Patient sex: M
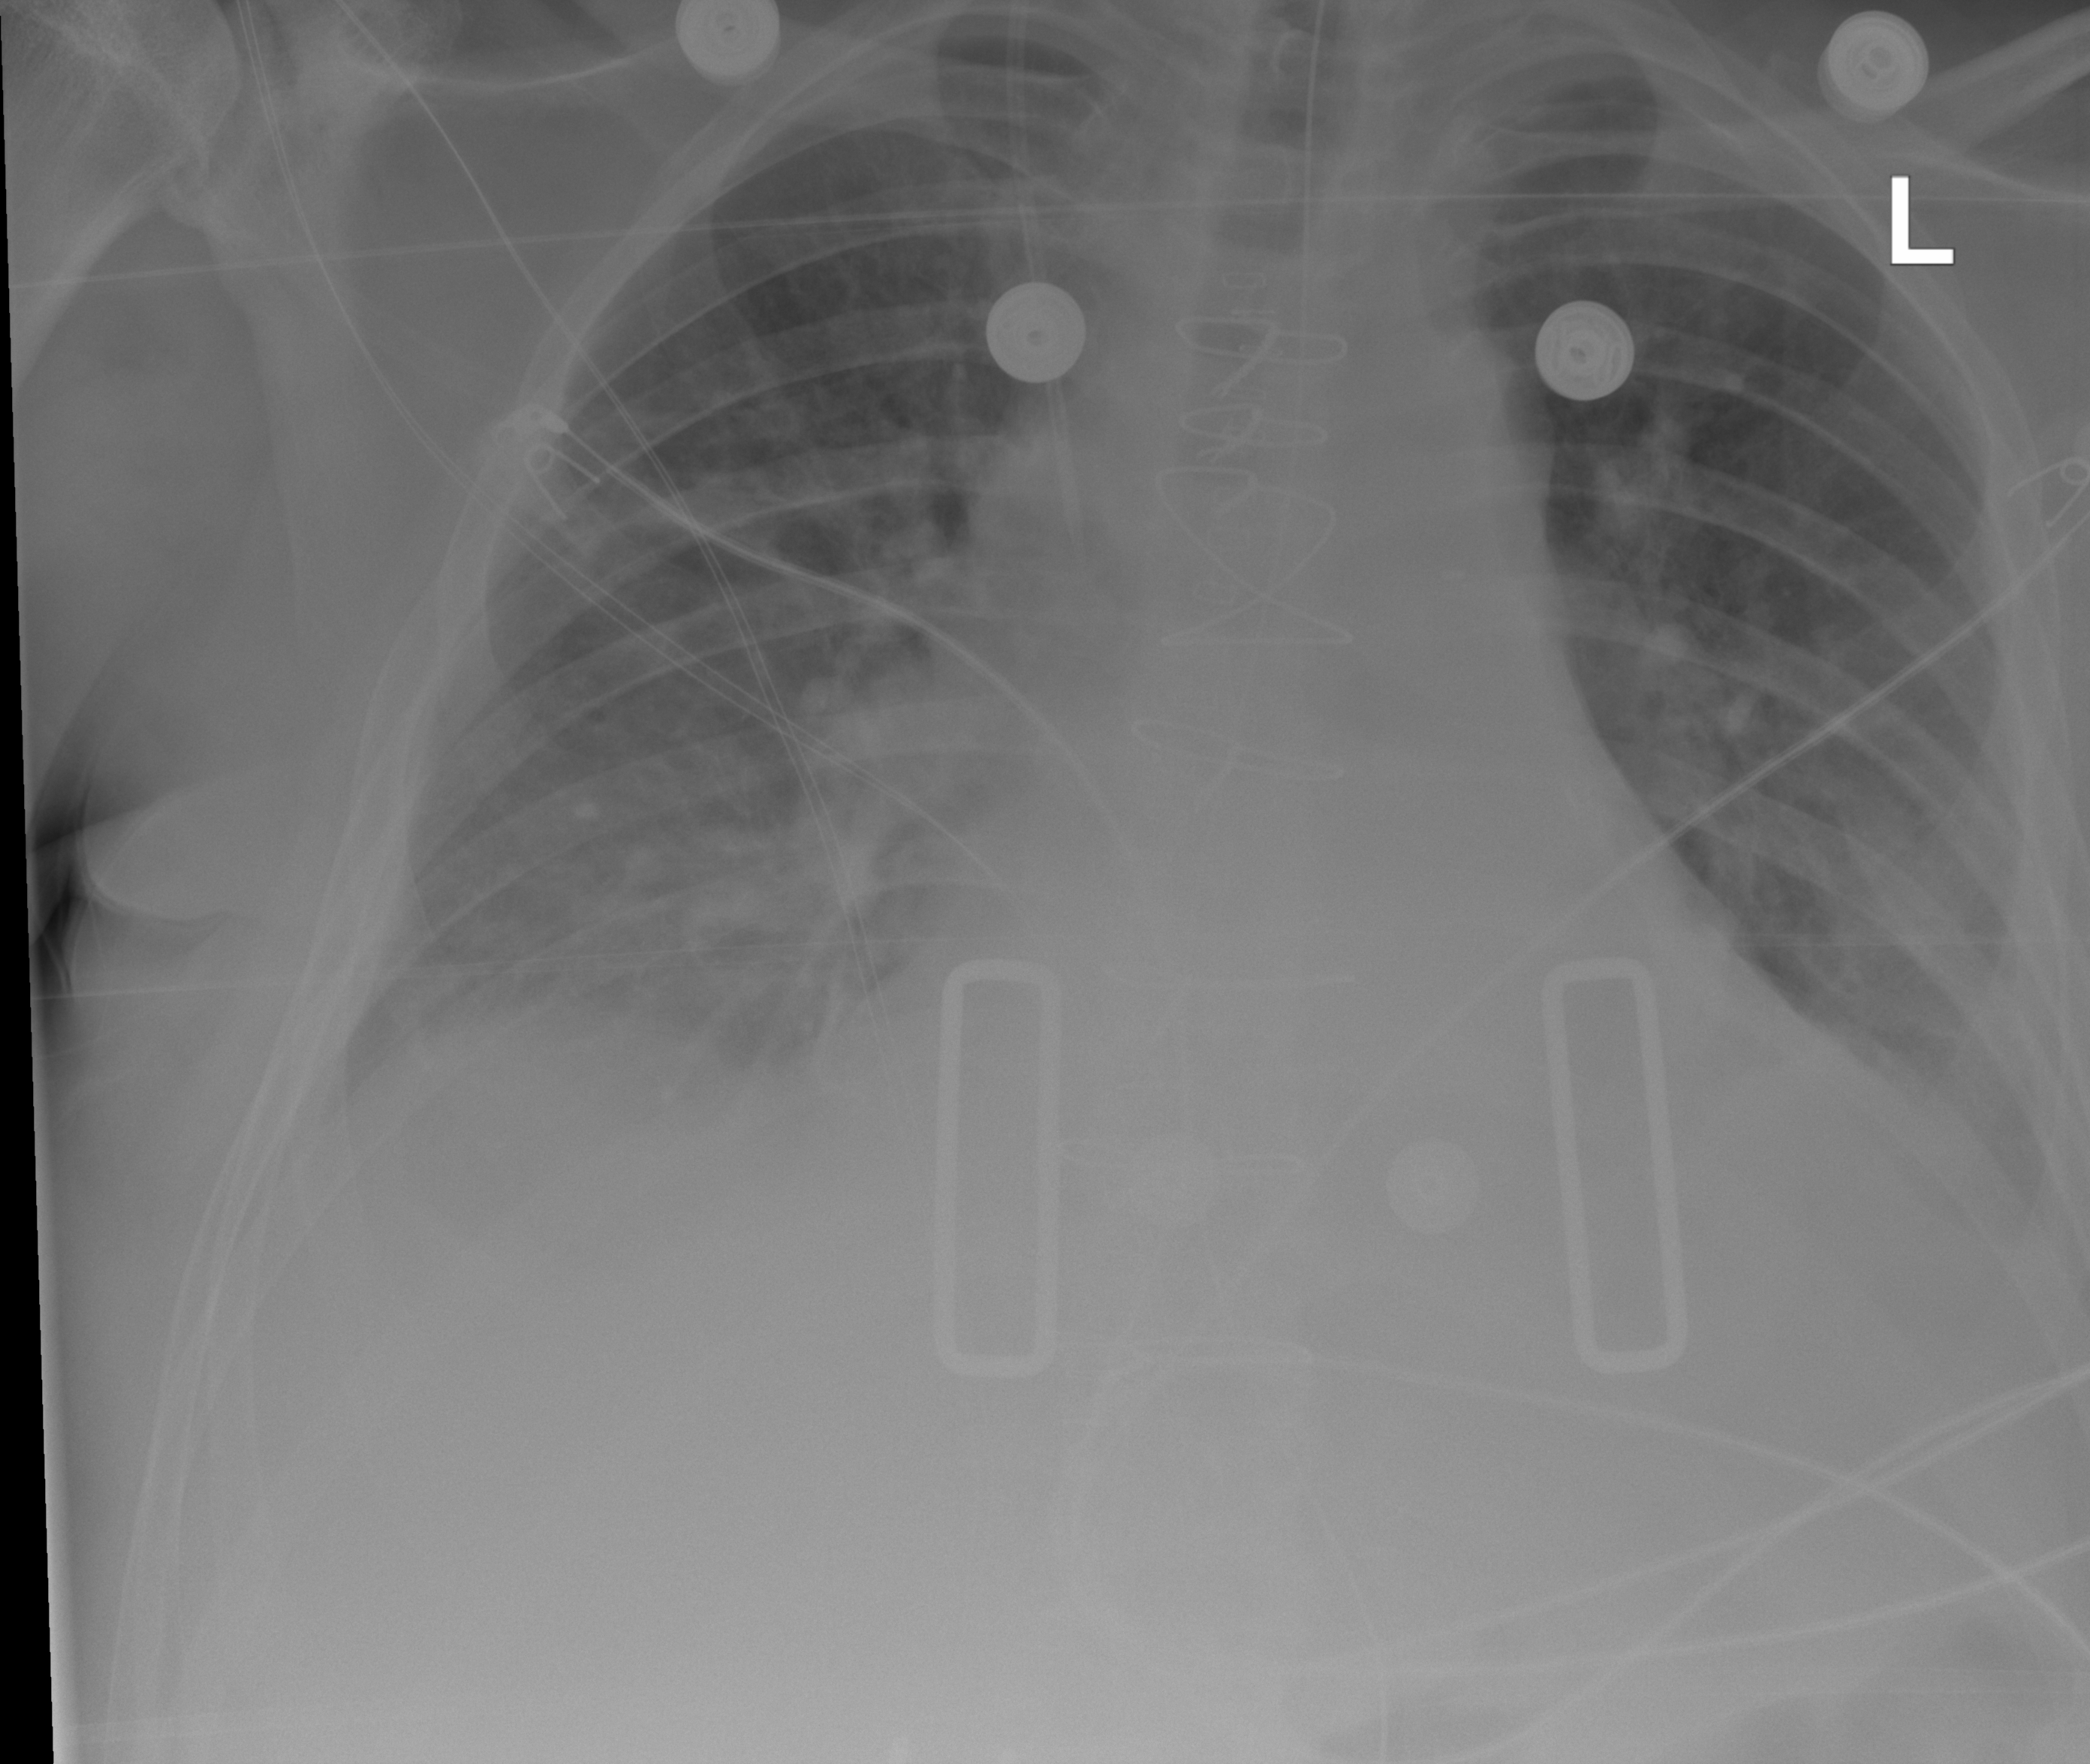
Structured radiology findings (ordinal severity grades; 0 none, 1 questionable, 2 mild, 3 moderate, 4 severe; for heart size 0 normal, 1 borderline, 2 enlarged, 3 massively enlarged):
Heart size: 2
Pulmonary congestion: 2
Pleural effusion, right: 2
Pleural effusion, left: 2
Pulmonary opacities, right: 0
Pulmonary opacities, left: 0
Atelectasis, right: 2
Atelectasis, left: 2